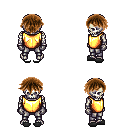
a pixel art fantasy rpg character, male body template, skeleton, gold chest armor, metal pants, brown short bangs hairstyle, metal gloves, gray slippers, four views (front, back, left, right), 2x2 character sprite sheet, small pixel art, hard edges, no anti-aliasing